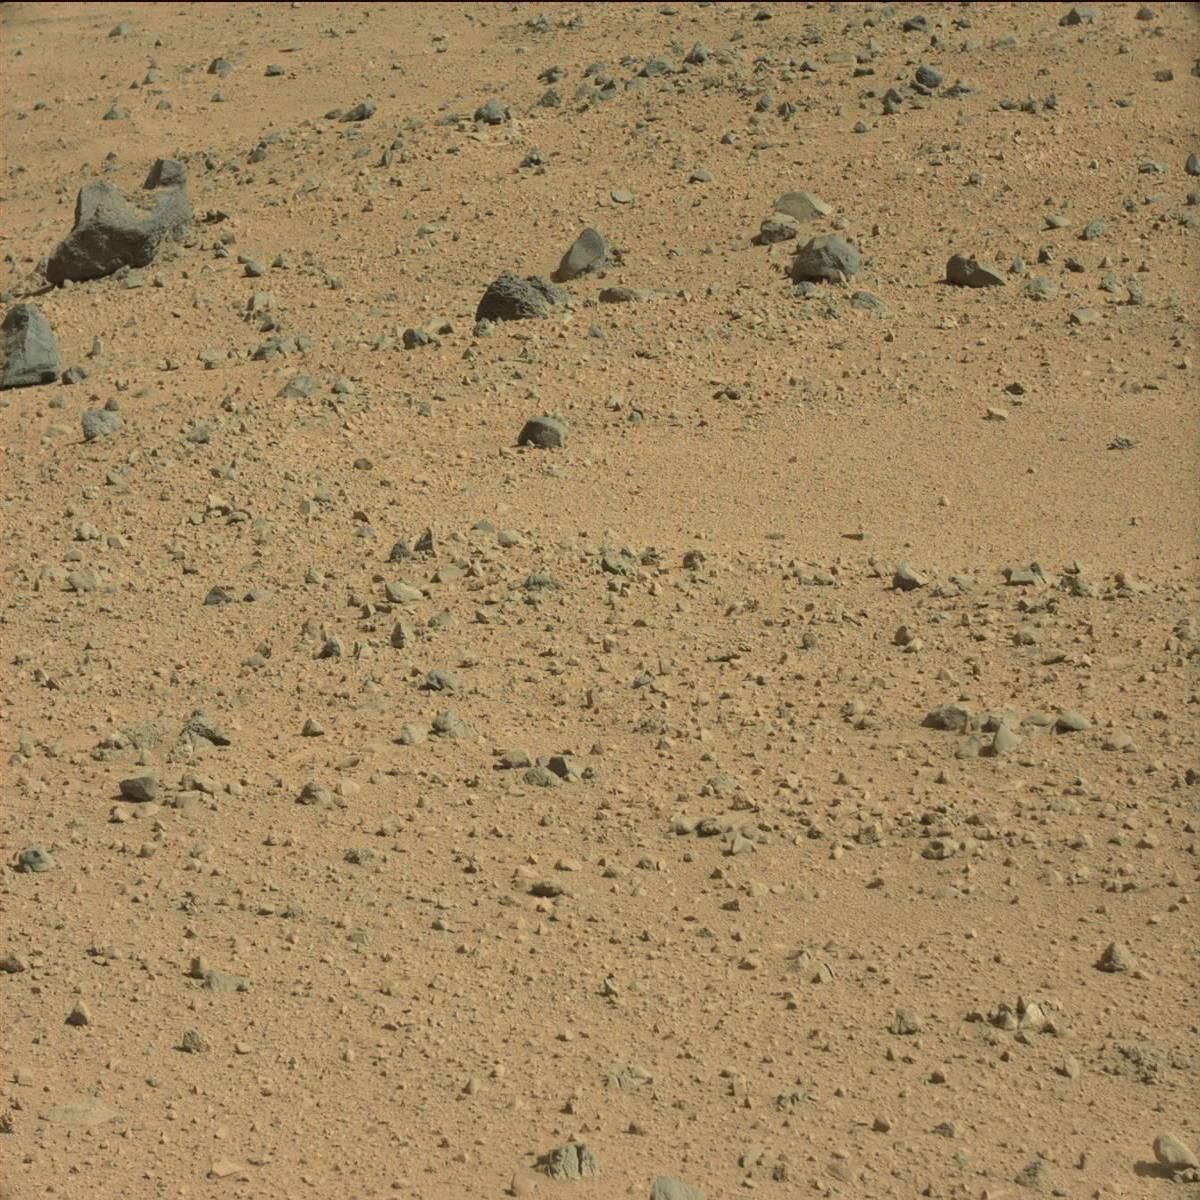
Terrain classes present: Bedrock, Rock, Sand / Soil